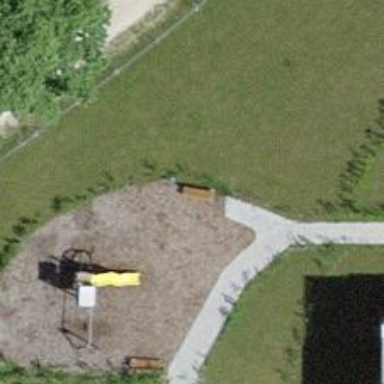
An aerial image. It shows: Bench for seating.